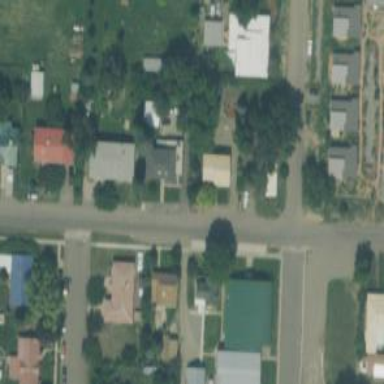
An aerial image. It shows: Alley classified as service road.